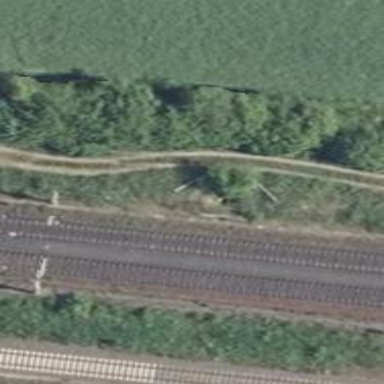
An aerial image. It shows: Railway signal.